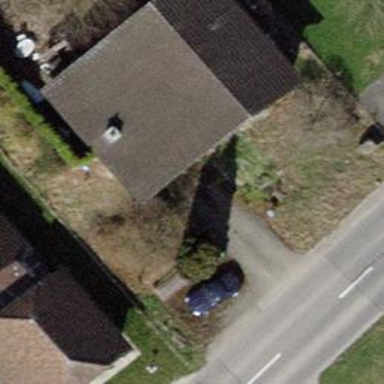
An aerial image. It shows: Detached building.